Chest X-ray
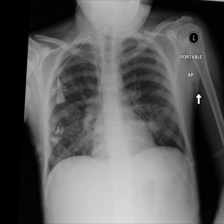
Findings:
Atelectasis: negative
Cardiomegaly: negative
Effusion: negative
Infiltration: positive
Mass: negative
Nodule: negative
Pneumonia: negative
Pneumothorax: negative
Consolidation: negative
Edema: negative
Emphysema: negative
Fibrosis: negative
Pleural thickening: negative
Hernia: negative